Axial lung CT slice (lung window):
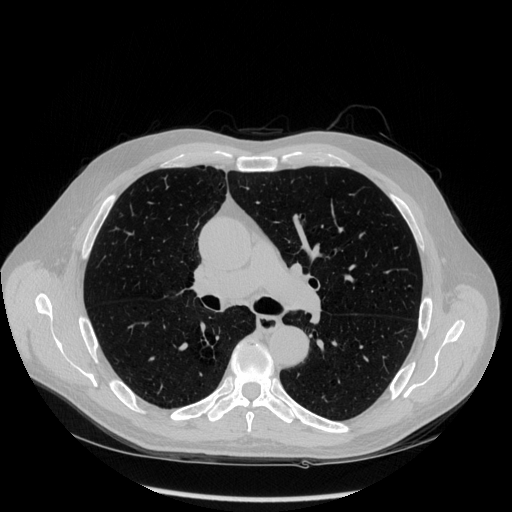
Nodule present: no